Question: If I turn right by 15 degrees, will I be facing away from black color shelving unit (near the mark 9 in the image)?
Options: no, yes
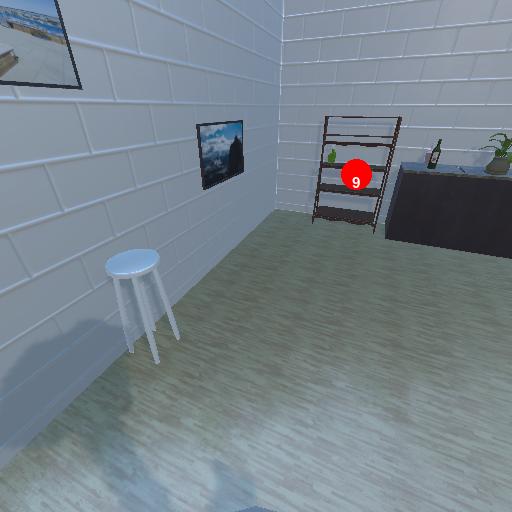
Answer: no